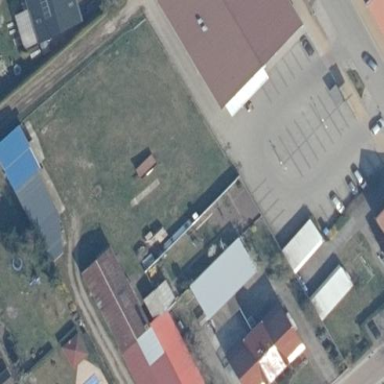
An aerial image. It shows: Parking area with surface.